Modality: CBCT
Slice 58 of 130
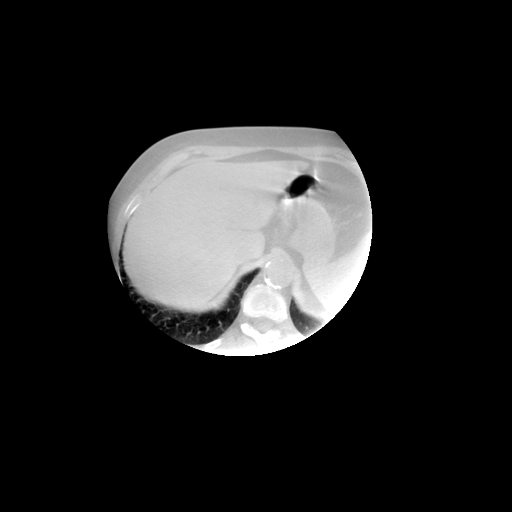